Question: I have two containers that have multiple items inside. The first contains some icons, that represents the elements that can be inserted into the list. The second container is the actual list and the elements are completely different (from the HTML-structure point of view). It's kinda "Drag an item onto the second list to create this content type".
It works fine like this:
'''
this.templates.draggable({ revert: true });
this.content.droppable({
drop: function(event, ui) {
// create element for this list
// prepend item to the list
}
});
'''
The problem is, that I can only prepend or append the element. So it's irrelevant where the user drops it. But actually the new element should be created between the elements where it was dropped.
So I tried this (without the 'drop'-callback from above):
'''
this.templates.draggable({
revert: true,
helper: 'clone',
connectToSortable: '#idofcontainer'
});
'''
This works nearly fine, but it clones the icon. So I have no idea how to stop this behavior and create the new element instead.
So, here's a screenshot, to show what I mean: When the icon is dropped, it should revert to the top list and a new "grey container" should be created at the current position.

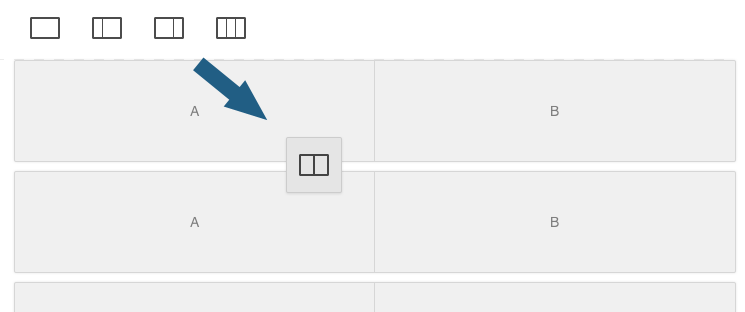
Answer: I believe this is your solution:
'''
this.templates.draggable({
revert: true,
helper: 'clone',
connectToSortable: '#idofcontainer'
stop: function(event,ui) { $('#idofcontainer>a').replaceWith('<div>' + $(this).text() + '</div>'); }
});
this.content.sortable({ cancel: '#idofcontainer>div' /* to stop moving divs under container */ });
'''
JsFiddle: <URL>